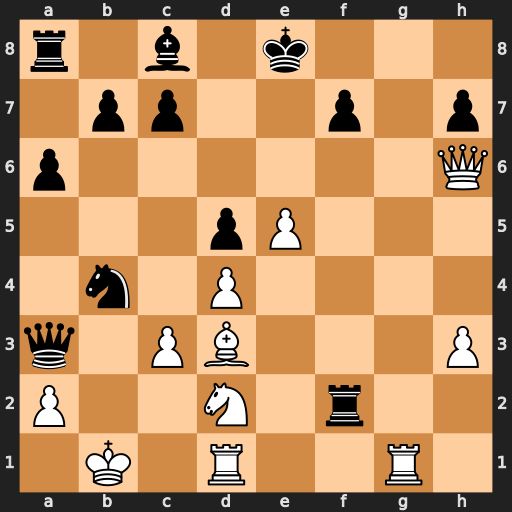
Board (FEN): r1b1k3/1pp2p1p/p6Q/3pP3/1n1P4/q1PB3P/P2N1r2/1K1R2R1
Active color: w
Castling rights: q
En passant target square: -
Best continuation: Rg8+ Kd7 e6+ fxe6 Qxh7+ Kc6 cxb4